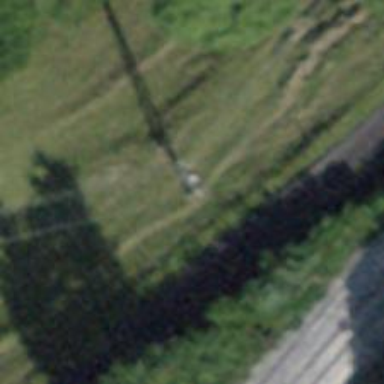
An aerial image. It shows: Power pole.